Question: I want to set the custom circular progress-bar like below:

---
## EDITED
I wrote following code for this. But it is not work properly :
'''
private void circularProgressBar(ImageView iv2, int i) {
Bitmap b = Bitmap.createBitmap(300, 300,Bitmap.Config.ARGB_8888);
Canvas canvas = new Canvas(b);
Paint paint = new Paint();
paint.setColor(Color.parseColor("#c4c4c4"));
paint.setStrokeWidth(10);
paint.setStyle(Paint.Style.STROKE);
canvas.drawCircle(150, 150, 140, paint);
paint.setColor(Color.parseColor("#FFDB4C"));
paint.setStrokeWidth(10);
paint.setStyle(Paint.Style.FILL);
final RectF oval = new RectF();
paint.setStyle(Paint.Style.STROKE);
oval.set(10,10,290,290);
canvas.drawArc(oval, 270, ((i*360)/100), false, paint);
paint.setStrokeWidth(0);
// paint.setTextAlign(Align.CENTER);
paint.setColor(Color.parseColor("#8E8E93"));
// paint.setTextSize(140);
// canvas.drawText(""+i, 150, 150+(paint.getTextSize()/3), paint);
iv2.setImageBitmap(b);
}
'''
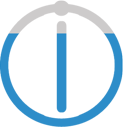
Answer: Thanks Everyone for force me to do R&D and find out the solution...
Following code is the solution of the given question
XML
'''
<RelativeLayout
android:layout_width="wrap_content"
android:layout_height="wrap_content">
<ImageView
android:id="@+id/imagegreenid"
android:layout_width="wrap_content"
android:layout_height="wrap_content"
android:scaleType="fitCenter"
android:src="@drawable/clip_full_green_gauge" />
<ImageView
android:id="@+id/imagewhiteid"
android:layout_width="wrap_content"
android:layout_height="wrap_content"
android:src="@drawable/clip_feil_empty_gauge" />
</RelativeLayout>
'''
Code in Activity:
'''
int total_percent = orininalScore * 100;
int TOTAL_VALUE = 10000;
ImageView img = (ImageView) findViewById(R.id.imagegreenid);
ClipDrawable mImageDrawable = (ClipDrawable) img.getDrawable();
mImageDrawable.setLevel(total_percent);
ImageView img1 = (ImageView) findViewById(R.id.imagewhiteid);
ClipDrawable mImageDrawable1 = (ClipDrawable) img1.getDrawable();
mImageDrawable1.setLevel(TOTAL_VALUE - total_percent);
'''